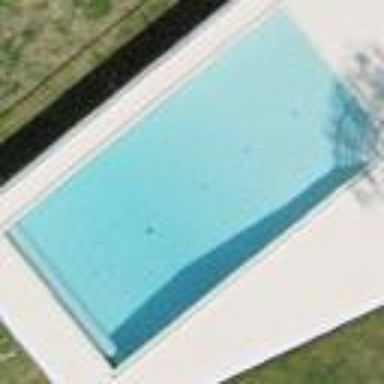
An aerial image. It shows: Swimming pool located in leisure land.